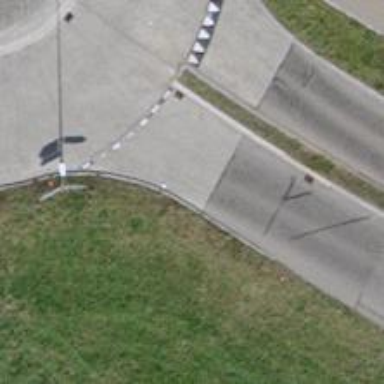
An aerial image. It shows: Secondary road with concrete surface.